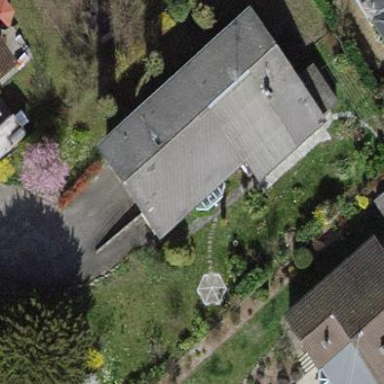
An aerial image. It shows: Garden surrounded by fence.